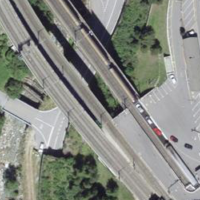
EUNIS habitat code: 54
Species observed at this site:
Tettigonia viridissima
Chamaenerion dodonaei
Buteo buteo
Nymphalis antiopa
Ptyonoprogne rupestris
Delichon urbicum